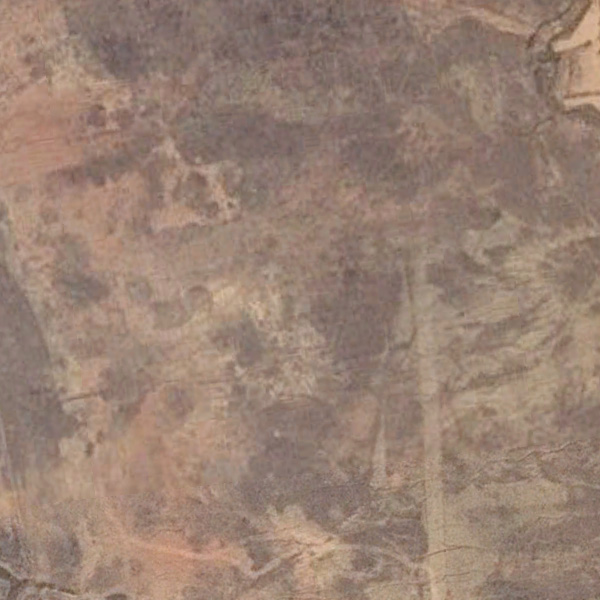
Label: BareLand